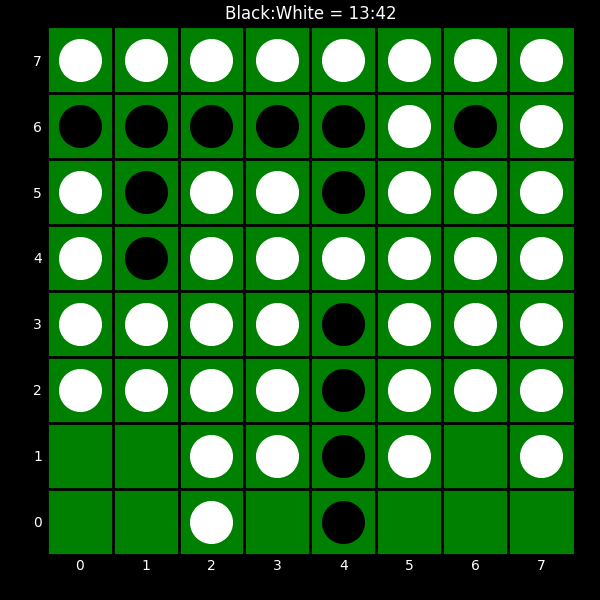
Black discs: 13
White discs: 42